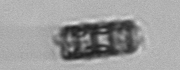
Label: Paralia_sulcata